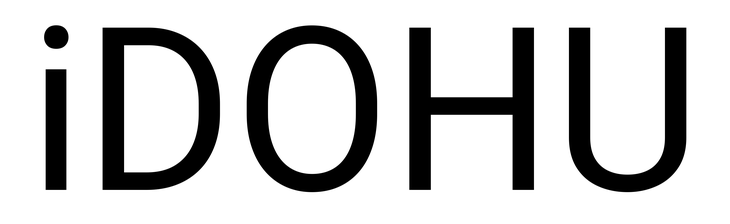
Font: Roboto_Regular